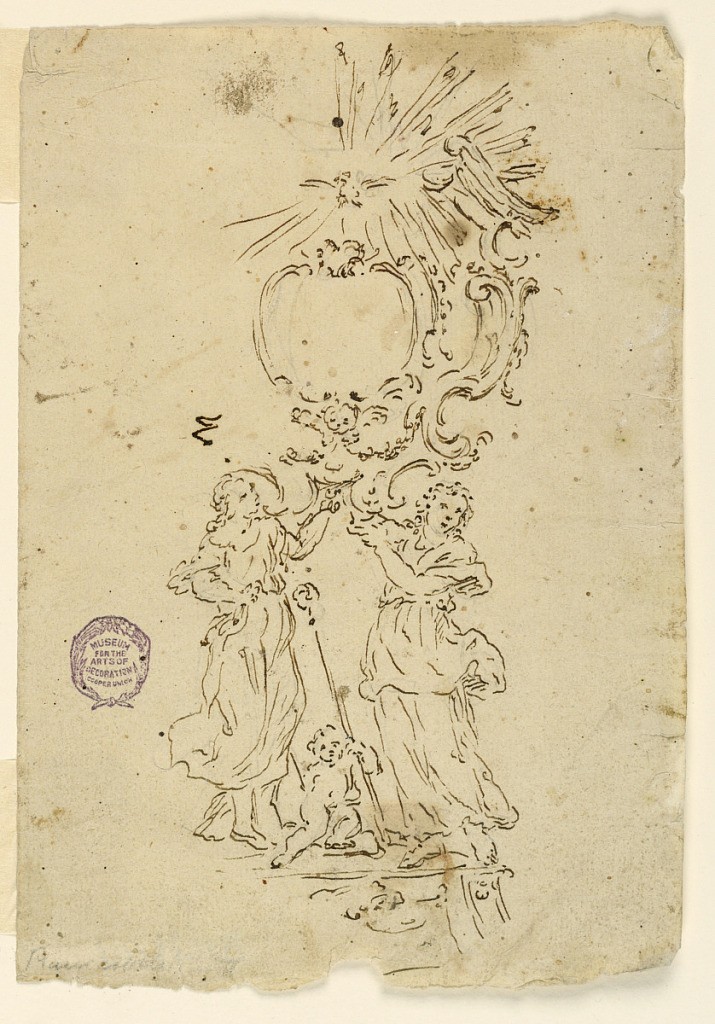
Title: Sketch for a Reliquary
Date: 1750–1775
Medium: Chalk, pen and ink on paper
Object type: Drawing
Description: Two female figures standing upon a pedestal, only partly shown, support an escutcheon with the receptacle. On top a broken pediment, with the Dove of the Holy Spirit in a glory of rays. Sitting between the figures, a boy holds a crozier and mitre.